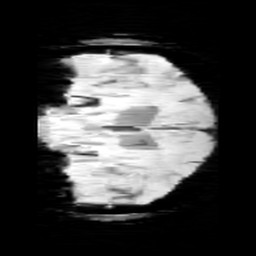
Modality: minIP
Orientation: coronal
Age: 12
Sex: male
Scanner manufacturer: siemens
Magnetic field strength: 3 T
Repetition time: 0.027 s
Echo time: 0.02 s